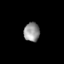
Tissue: skin
Cell type: Epithelial cells
Senescence score: 0.2847
Nuclear area (px): 293
Mean DAPI intensity: 147.164